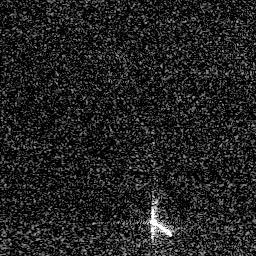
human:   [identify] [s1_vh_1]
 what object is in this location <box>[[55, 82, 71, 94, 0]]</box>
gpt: <ref>1 medium ship at the bottom</ref>